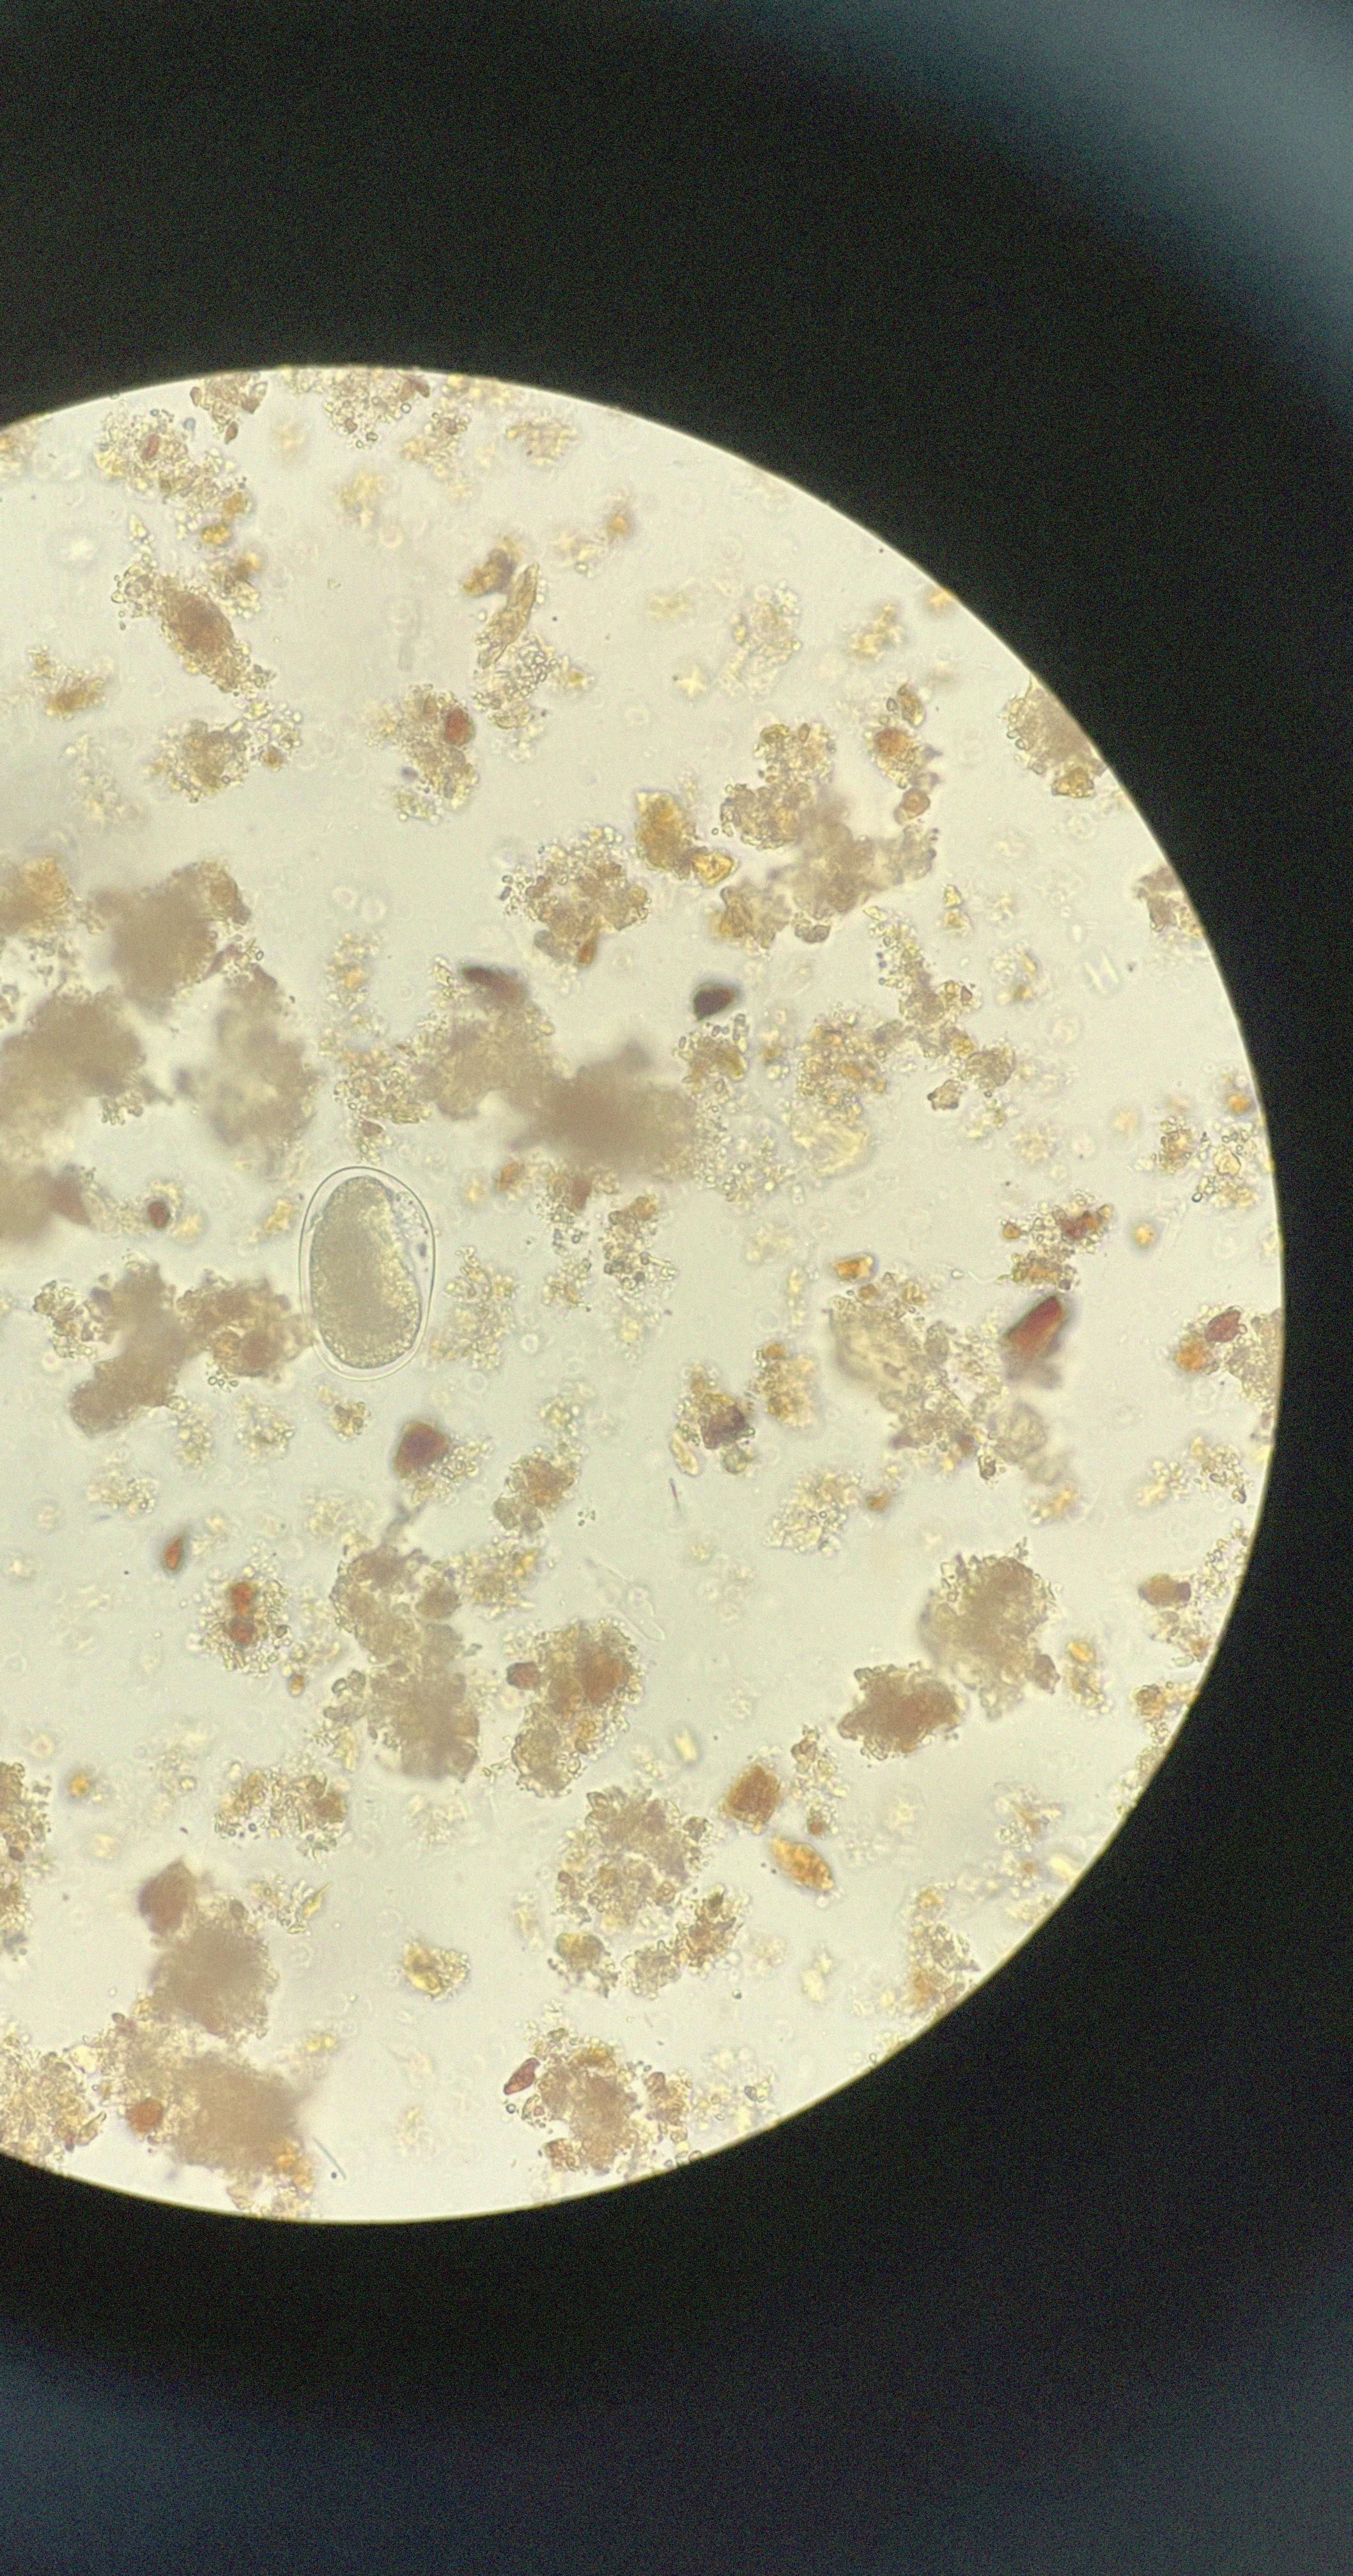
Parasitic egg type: Hookworm egg